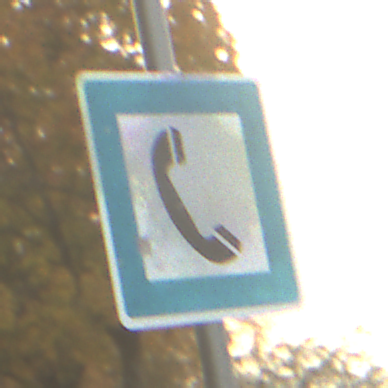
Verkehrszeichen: Fernsprecher
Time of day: SunriseSunset
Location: Outdoor (Nature)
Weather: PartlyCloudy
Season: NotSpecified
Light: Natural